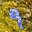
Label: 9